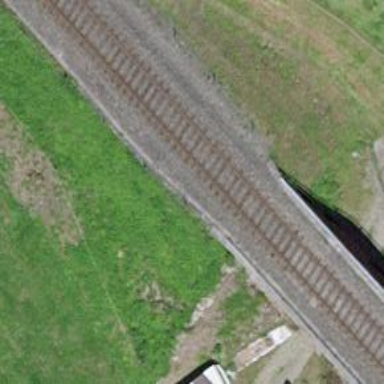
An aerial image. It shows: Bridge over electrified railway with contact lines.